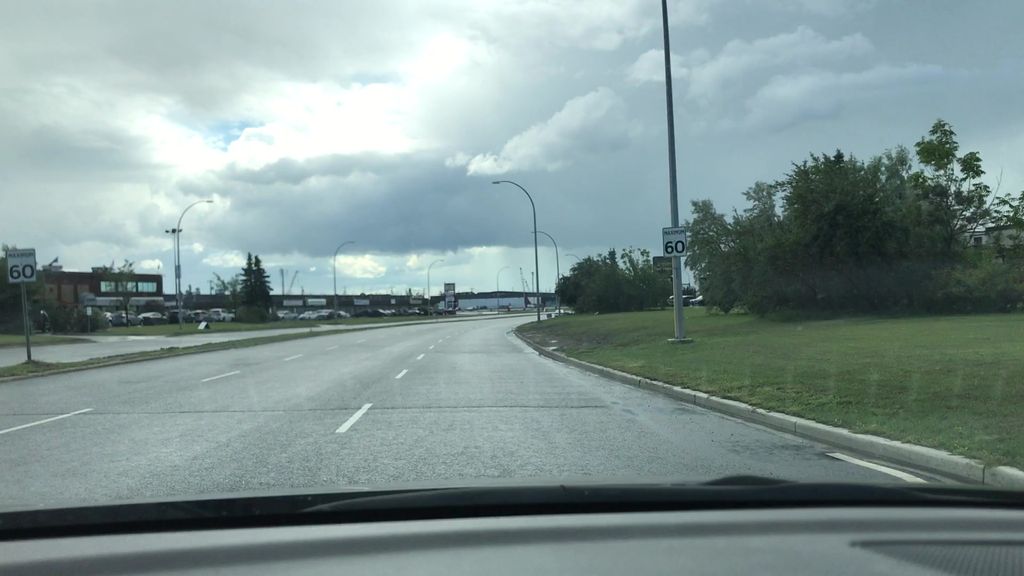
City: edmonton